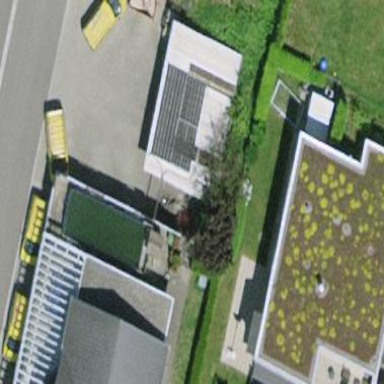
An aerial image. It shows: View of roof of building.